Field crop: tomato
Growth stage: 1
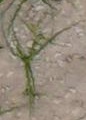
Species: cyperus